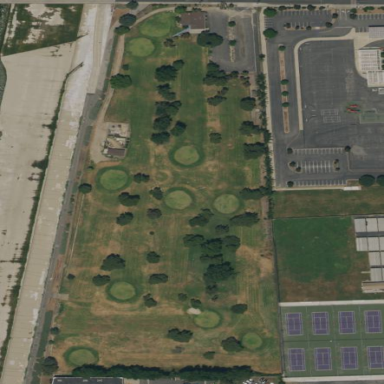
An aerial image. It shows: Golf course surrounded by greenery.